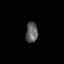
Tissue: prostate
Cell type: T cells
Senescence score: 0.3312
Nuclear area (px): 236
Mean DAPI intensity: 97.055